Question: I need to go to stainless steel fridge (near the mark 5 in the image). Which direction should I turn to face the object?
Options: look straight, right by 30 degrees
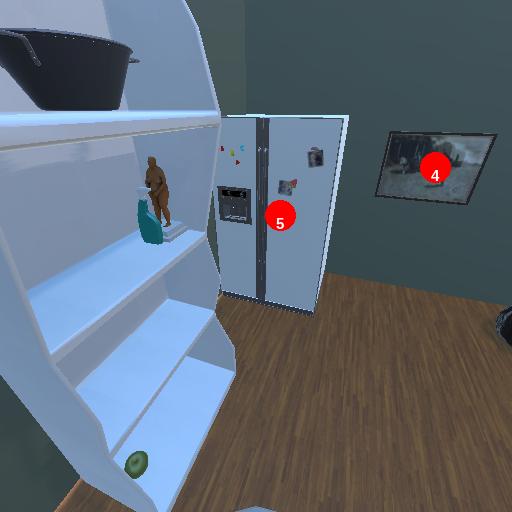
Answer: look straight